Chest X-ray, PA view. Patient: 60 years old, sex M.
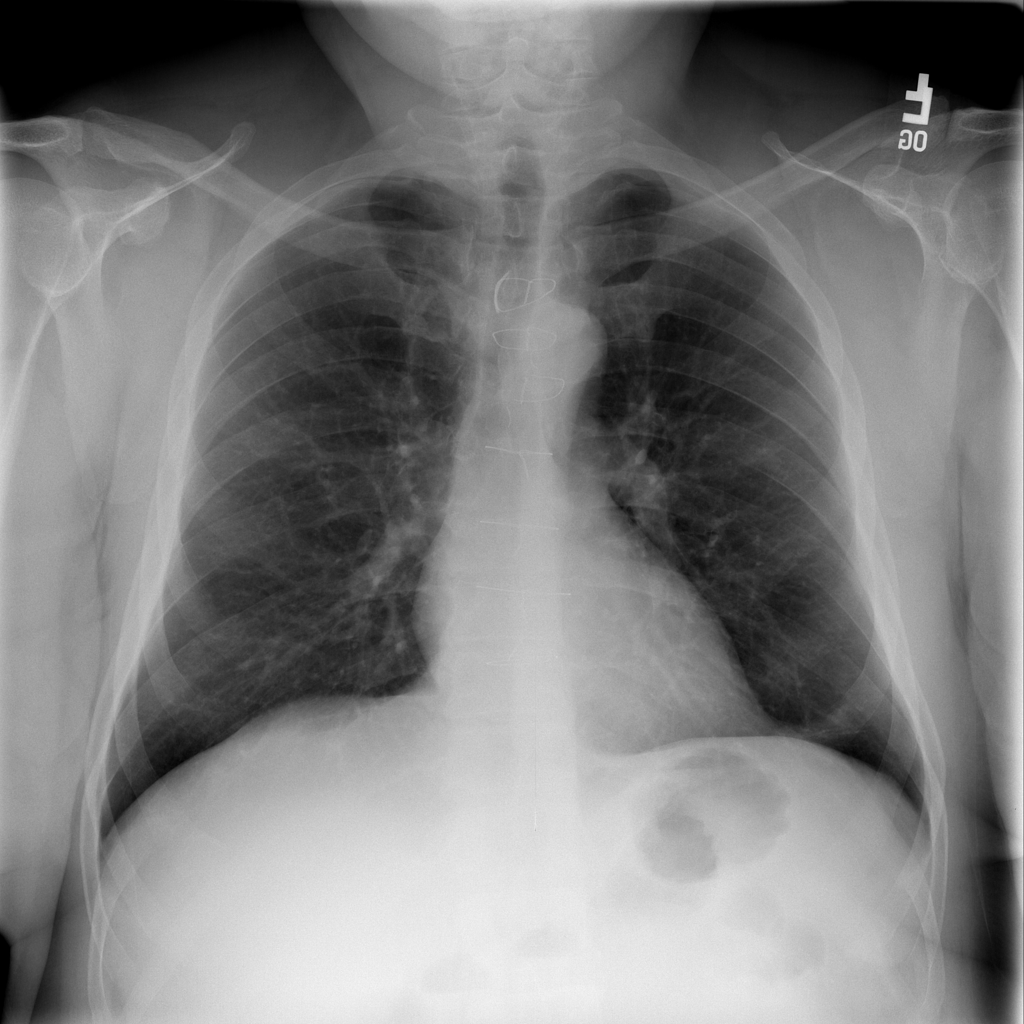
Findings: No Finding